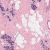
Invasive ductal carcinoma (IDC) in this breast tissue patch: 0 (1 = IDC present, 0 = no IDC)